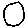
Label: circle